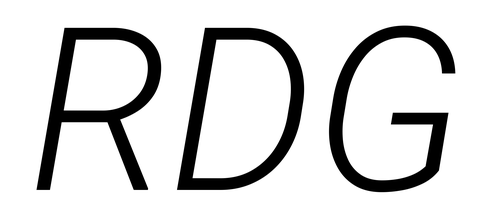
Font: Roboto-Italic_Light_Italic